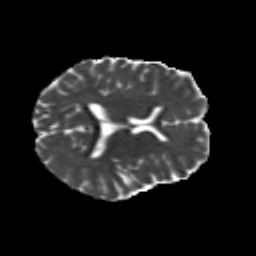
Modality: MD
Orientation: axial
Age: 18
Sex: female
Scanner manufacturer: siemens
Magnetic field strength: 3 T
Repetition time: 8.8 s
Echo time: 0.085 s